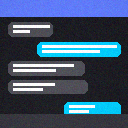
Screen state: on